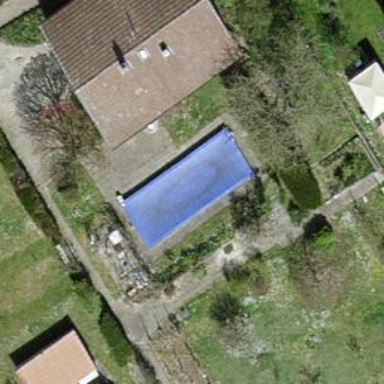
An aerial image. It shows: Swimming pool located in leisure land.